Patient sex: M
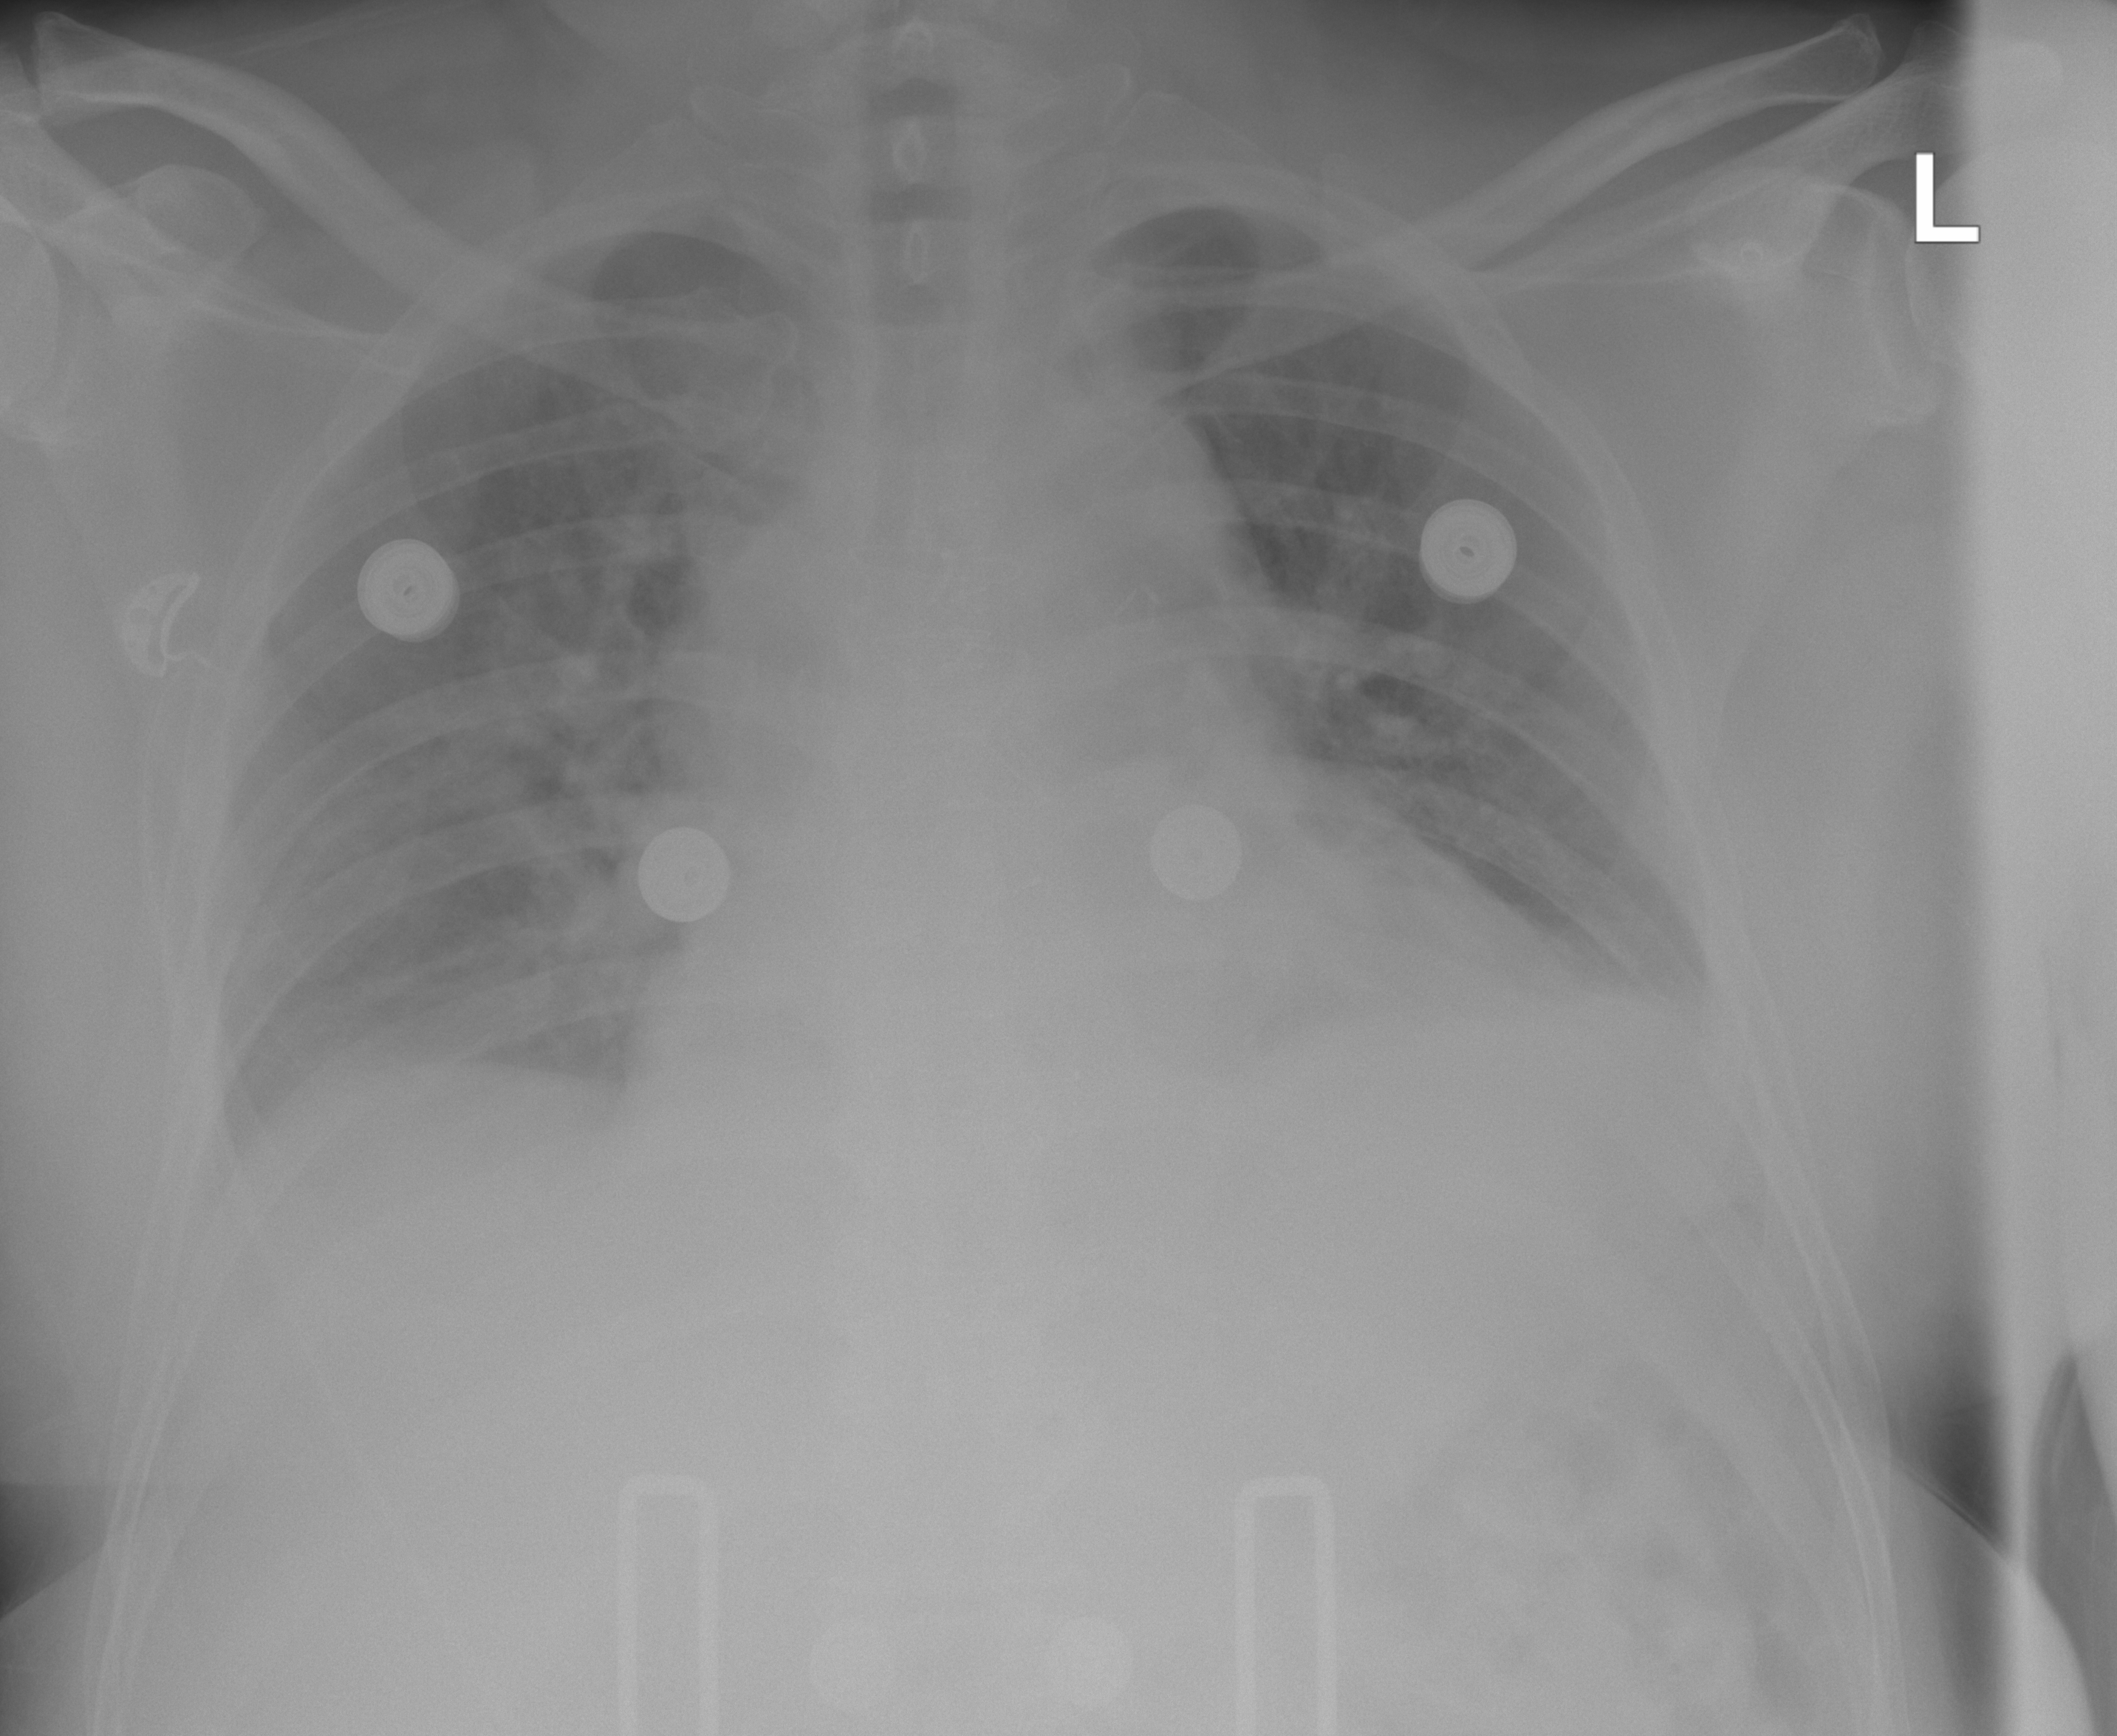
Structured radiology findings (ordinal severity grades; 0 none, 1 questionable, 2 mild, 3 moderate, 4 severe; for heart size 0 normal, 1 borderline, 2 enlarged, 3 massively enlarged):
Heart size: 2
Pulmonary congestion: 0
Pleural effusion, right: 2
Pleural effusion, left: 2
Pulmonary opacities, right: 0
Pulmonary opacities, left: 0
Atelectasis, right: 2
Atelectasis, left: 0